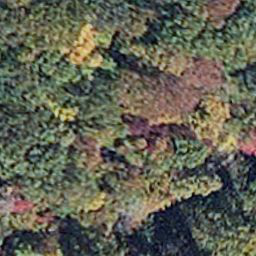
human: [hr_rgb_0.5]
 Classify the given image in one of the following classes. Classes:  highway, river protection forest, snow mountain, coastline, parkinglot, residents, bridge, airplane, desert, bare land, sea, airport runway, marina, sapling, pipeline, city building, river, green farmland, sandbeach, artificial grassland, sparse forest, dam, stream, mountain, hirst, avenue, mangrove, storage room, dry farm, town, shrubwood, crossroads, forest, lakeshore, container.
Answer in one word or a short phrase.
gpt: mangrove